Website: home-depot
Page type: account-dashboard
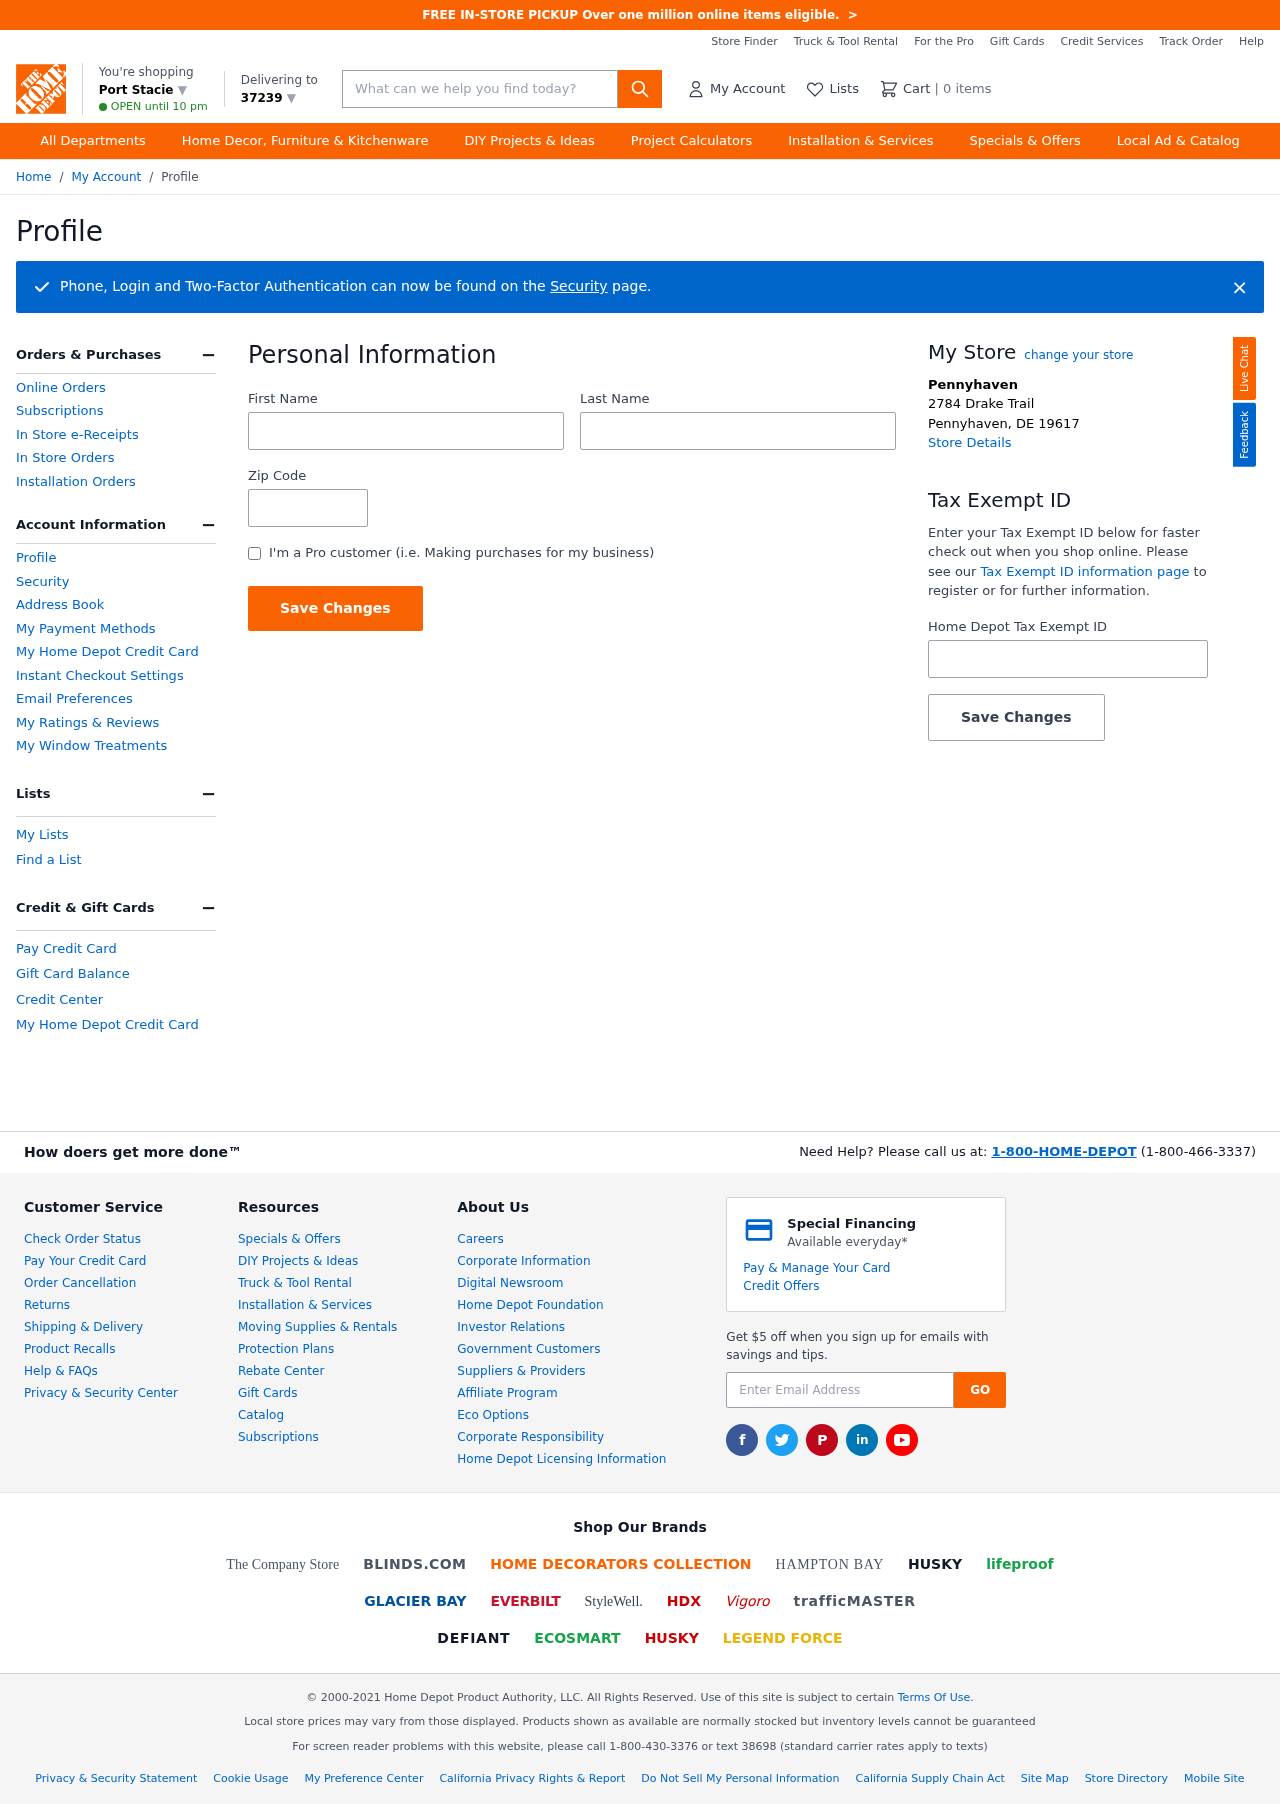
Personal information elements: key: PII_CITY
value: Port Stacie ▼
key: PII_FIRSTNAME
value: Kimberly
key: PII_LASTNAME
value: Walker
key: PII_LOCATION1_CITY
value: Pennyhaven
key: PII_LOCATION1_CITY_STATE_ZIP
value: Pennyhaven, DE 19617
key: PII_LOCATION1_STREET
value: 2784 Drake Trail
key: PII_POSTCODE
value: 37239 ▼
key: PII_POSTCODE
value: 37239
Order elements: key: ORDER_NUM_ITEMS
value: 0
Search elements: key: HEADER_SEARCH
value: What can we help you find today?